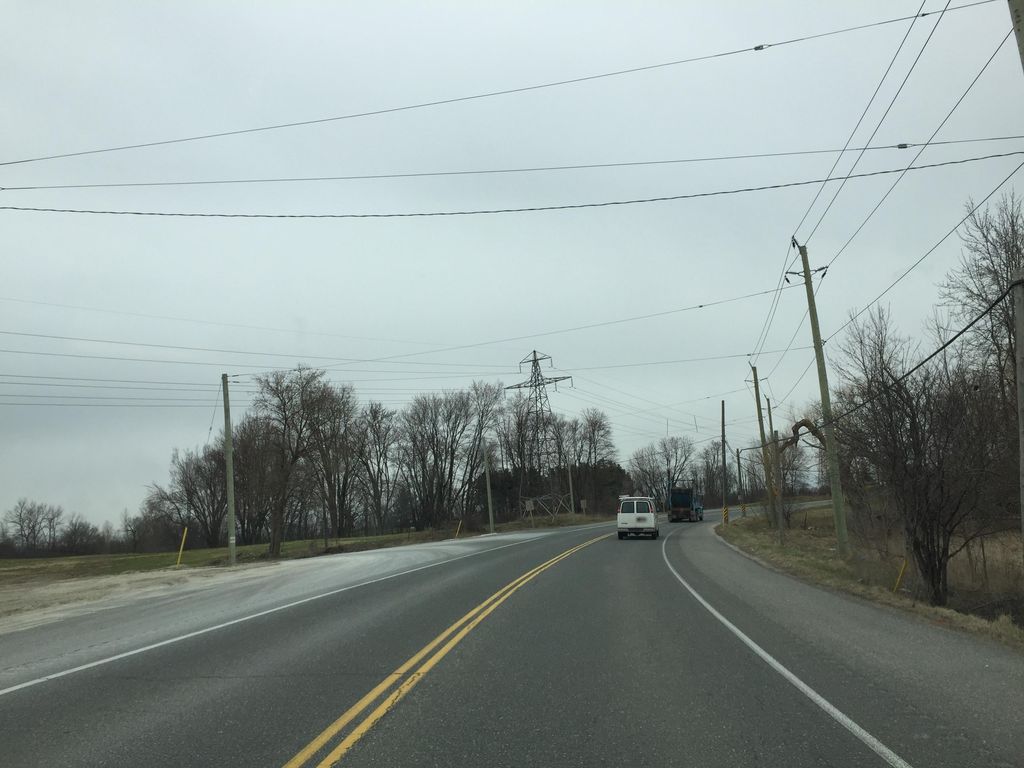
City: kitchener-waterloo